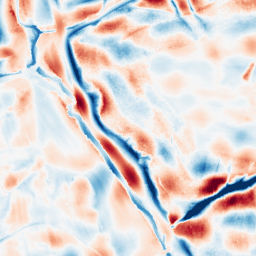
Category: wavelet
Decomposition family: wavelet_dwt
Decomposition parameters: wavelet: db8
level: 5
Upsampling method: lanczos
Upsampling parameters: scale: 8
Upsampling scale: 8